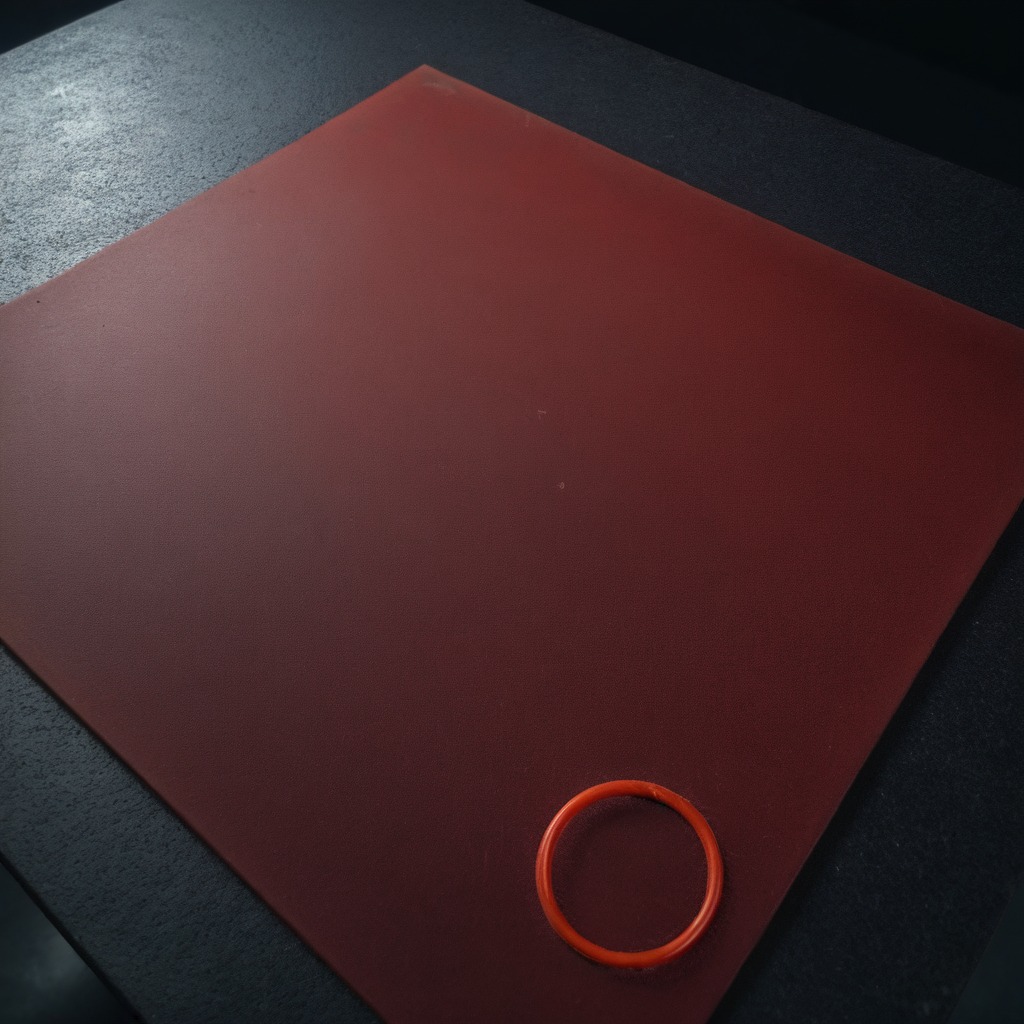
A rubber O-ring lies on a clean granite tabletop covered with a red rubber mat inside a workshop at night dim ambient light soft shadows worn but beneath the mat